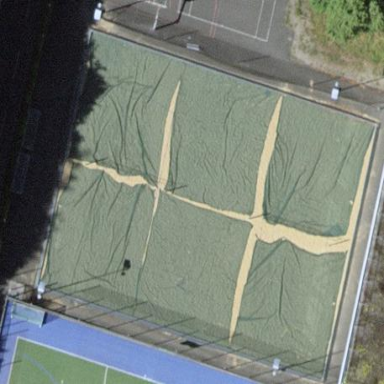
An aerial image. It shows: Multi-sport pitch with tartan surface for leisure activities.